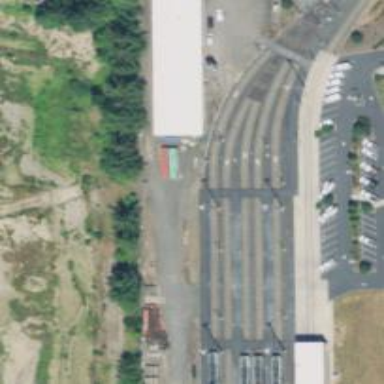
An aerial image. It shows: Light rail yard with electrified contact lines.